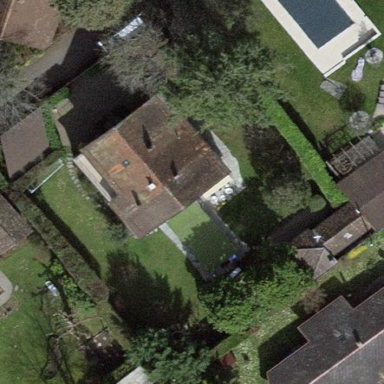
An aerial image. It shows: Garden surrounded by fence.